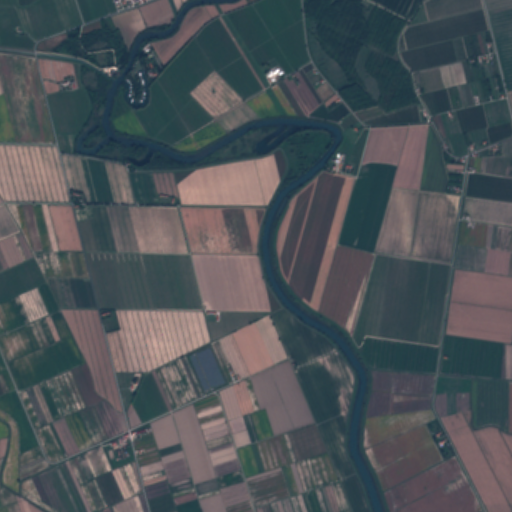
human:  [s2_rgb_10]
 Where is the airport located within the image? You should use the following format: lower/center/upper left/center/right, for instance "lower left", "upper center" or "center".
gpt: The airport is located in the upper center of the image.
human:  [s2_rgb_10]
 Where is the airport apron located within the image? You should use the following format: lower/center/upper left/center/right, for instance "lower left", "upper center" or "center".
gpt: The airport apron is located in the upper center of the image.
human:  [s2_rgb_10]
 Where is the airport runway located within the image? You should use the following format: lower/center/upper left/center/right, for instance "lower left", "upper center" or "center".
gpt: The airport runway is located in the upper center of the image.
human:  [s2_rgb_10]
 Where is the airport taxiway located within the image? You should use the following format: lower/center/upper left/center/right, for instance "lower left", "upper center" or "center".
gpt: The airport taxiway is located in the upper center of the image.
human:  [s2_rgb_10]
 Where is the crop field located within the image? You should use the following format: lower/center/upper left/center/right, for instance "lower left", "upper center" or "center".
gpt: The crop field is located in the upper left of the image.
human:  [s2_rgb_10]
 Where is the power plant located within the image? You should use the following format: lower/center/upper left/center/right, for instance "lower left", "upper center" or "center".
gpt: There is no power plant in the image.